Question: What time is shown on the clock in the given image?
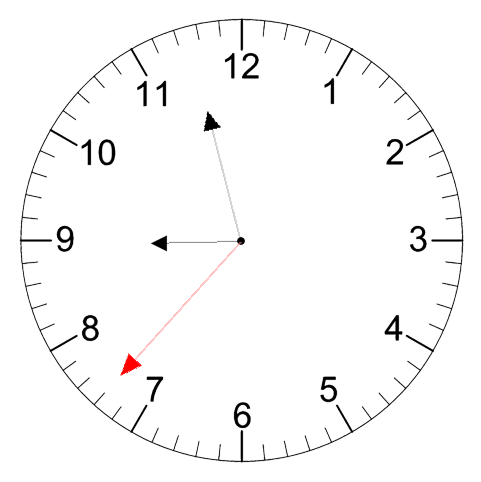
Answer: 08:57:37